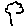
Label: tree